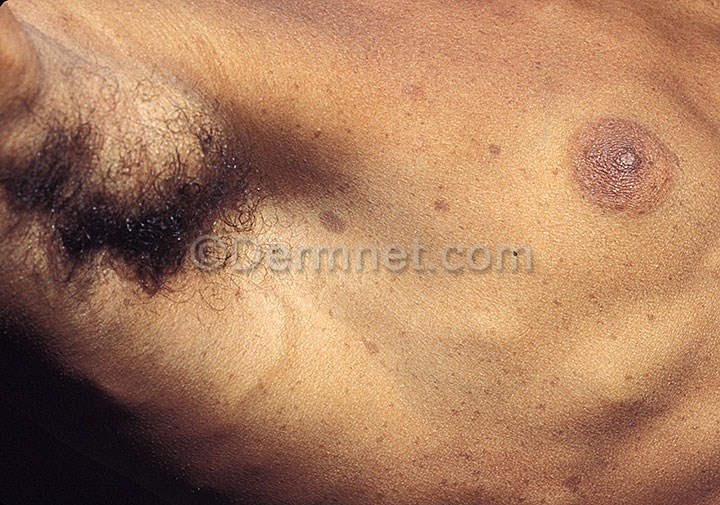
Disease: Systemic Disease